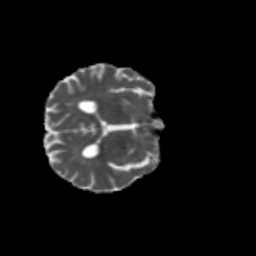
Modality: MD
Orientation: axial
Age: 65
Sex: male
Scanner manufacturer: siemens
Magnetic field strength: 3 T
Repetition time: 4.71 s
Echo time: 0.0906 s